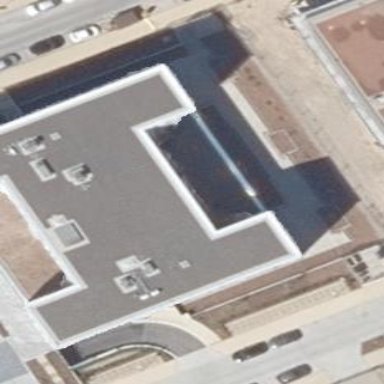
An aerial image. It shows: Office building with flat roof.